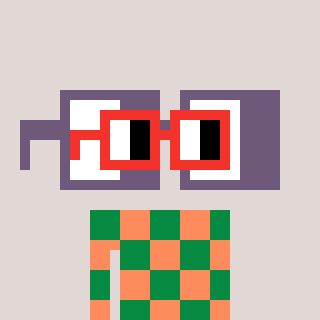
a pixel art character with square red glasses, a glasses-shaped head and a peachy-colored body on a warm background